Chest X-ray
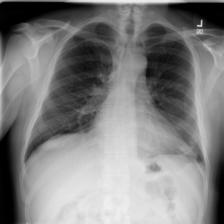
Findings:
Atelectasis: positive
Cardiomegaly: negative
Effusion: negative
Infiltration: negative
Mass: negative
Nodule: negative
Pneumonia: negative
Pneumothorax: negative
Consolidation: negative
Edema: negative
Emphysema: negative
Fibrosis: negative
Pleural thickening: negative
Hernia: negative